Question: I'm a Rails noob, and am looking for assistance in clearing the results of a search.
I've built a sample application which lists cafes, and have implemented searching using elasticsearch and searchkick. The search function appends parameters to the URL as in <URL> and is working correctly.
Now I'd like to add a button to clear the search results:

The Clear button's link is to the 'cafes_path' (<URL>, so it basically reloads the page without the search parameters:
'''
= form_tag cafes_path, :method => :get do
= text_field_tag :search
= submit_tag value = "Search"
= link_to cafes_path
'''
1. Is that an acceptable way to clear the search?
2. Is it an acceptable Rails approach to use JavaScript logic to enable/disable the Clear button, based on what's in the search box?
Please let me know if you need to see more of the model or controller code to make sense of the question.
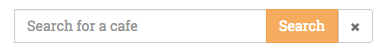
Answer: 1. This way is pretty standard
2. sure, use javascript - or you can also google for other ways it's been done and see what they did.